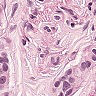
Metastatic tissue present: yes